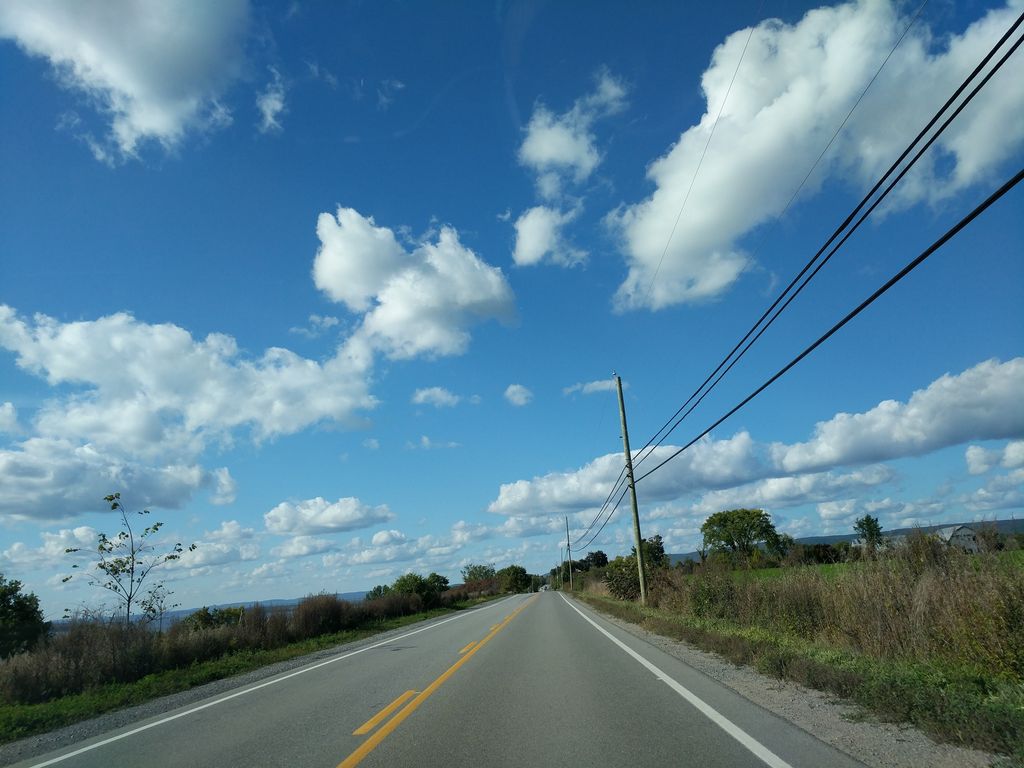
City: ottawa-gatineau